Interaction volume radius: 5 \u00c5
Interaction volume height: 25 \u00c5
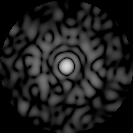
Disorder parameter: 0.8255